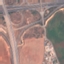
Land use / land cover class: Highway